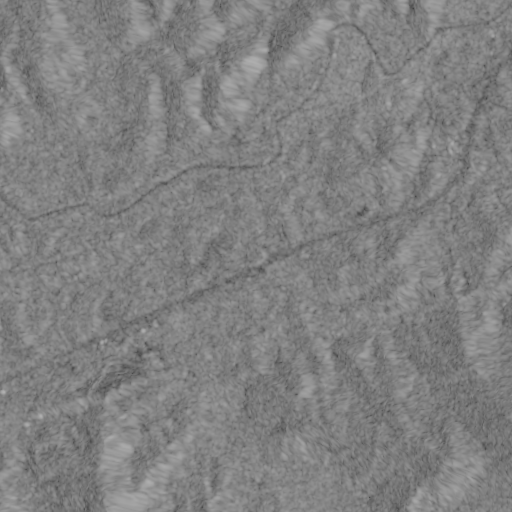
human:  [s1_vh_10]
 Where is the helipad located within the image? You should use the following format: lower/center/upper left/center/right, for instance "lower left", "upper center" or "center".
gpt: The helipad is located in the upper right of the image.
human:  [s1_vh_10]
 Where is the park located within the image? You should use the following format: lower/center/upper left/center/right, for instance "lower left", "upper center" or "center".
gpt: The park is located in the lower center of the image.
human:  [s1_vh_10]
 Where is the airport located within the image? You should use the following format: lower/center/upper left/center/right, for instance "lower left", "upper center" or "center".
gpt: There is no airport in the image.

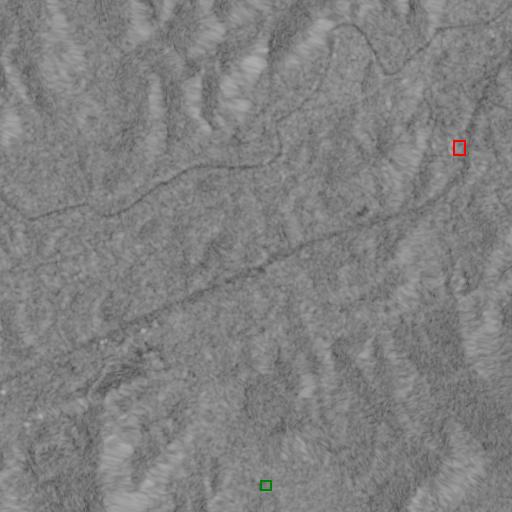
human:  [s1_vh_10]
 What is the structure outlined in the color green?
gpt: The structure outlined in green is a park.
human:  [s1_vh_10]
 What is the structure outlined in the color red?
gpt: The structure outlined in red is a building.
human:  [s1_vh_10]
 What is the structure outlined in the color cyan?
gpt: There is no cyan outline.